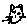
Label: cat